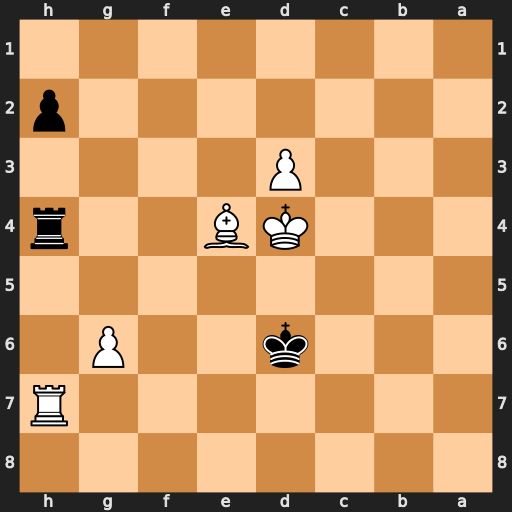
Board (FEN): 8/7R/3k2P1/8/3KB2r/3P4/7p/8
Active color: b
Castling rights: -
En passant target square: -
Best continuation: h1=Q Rxh4 Qxh4